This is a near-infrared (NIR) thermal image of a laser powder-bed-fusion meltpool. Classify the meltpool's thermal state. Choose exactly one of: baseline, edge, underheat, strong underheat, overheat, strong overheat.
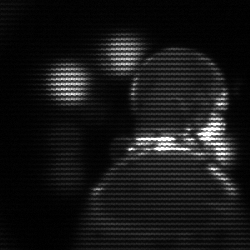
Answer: edge